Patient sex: M
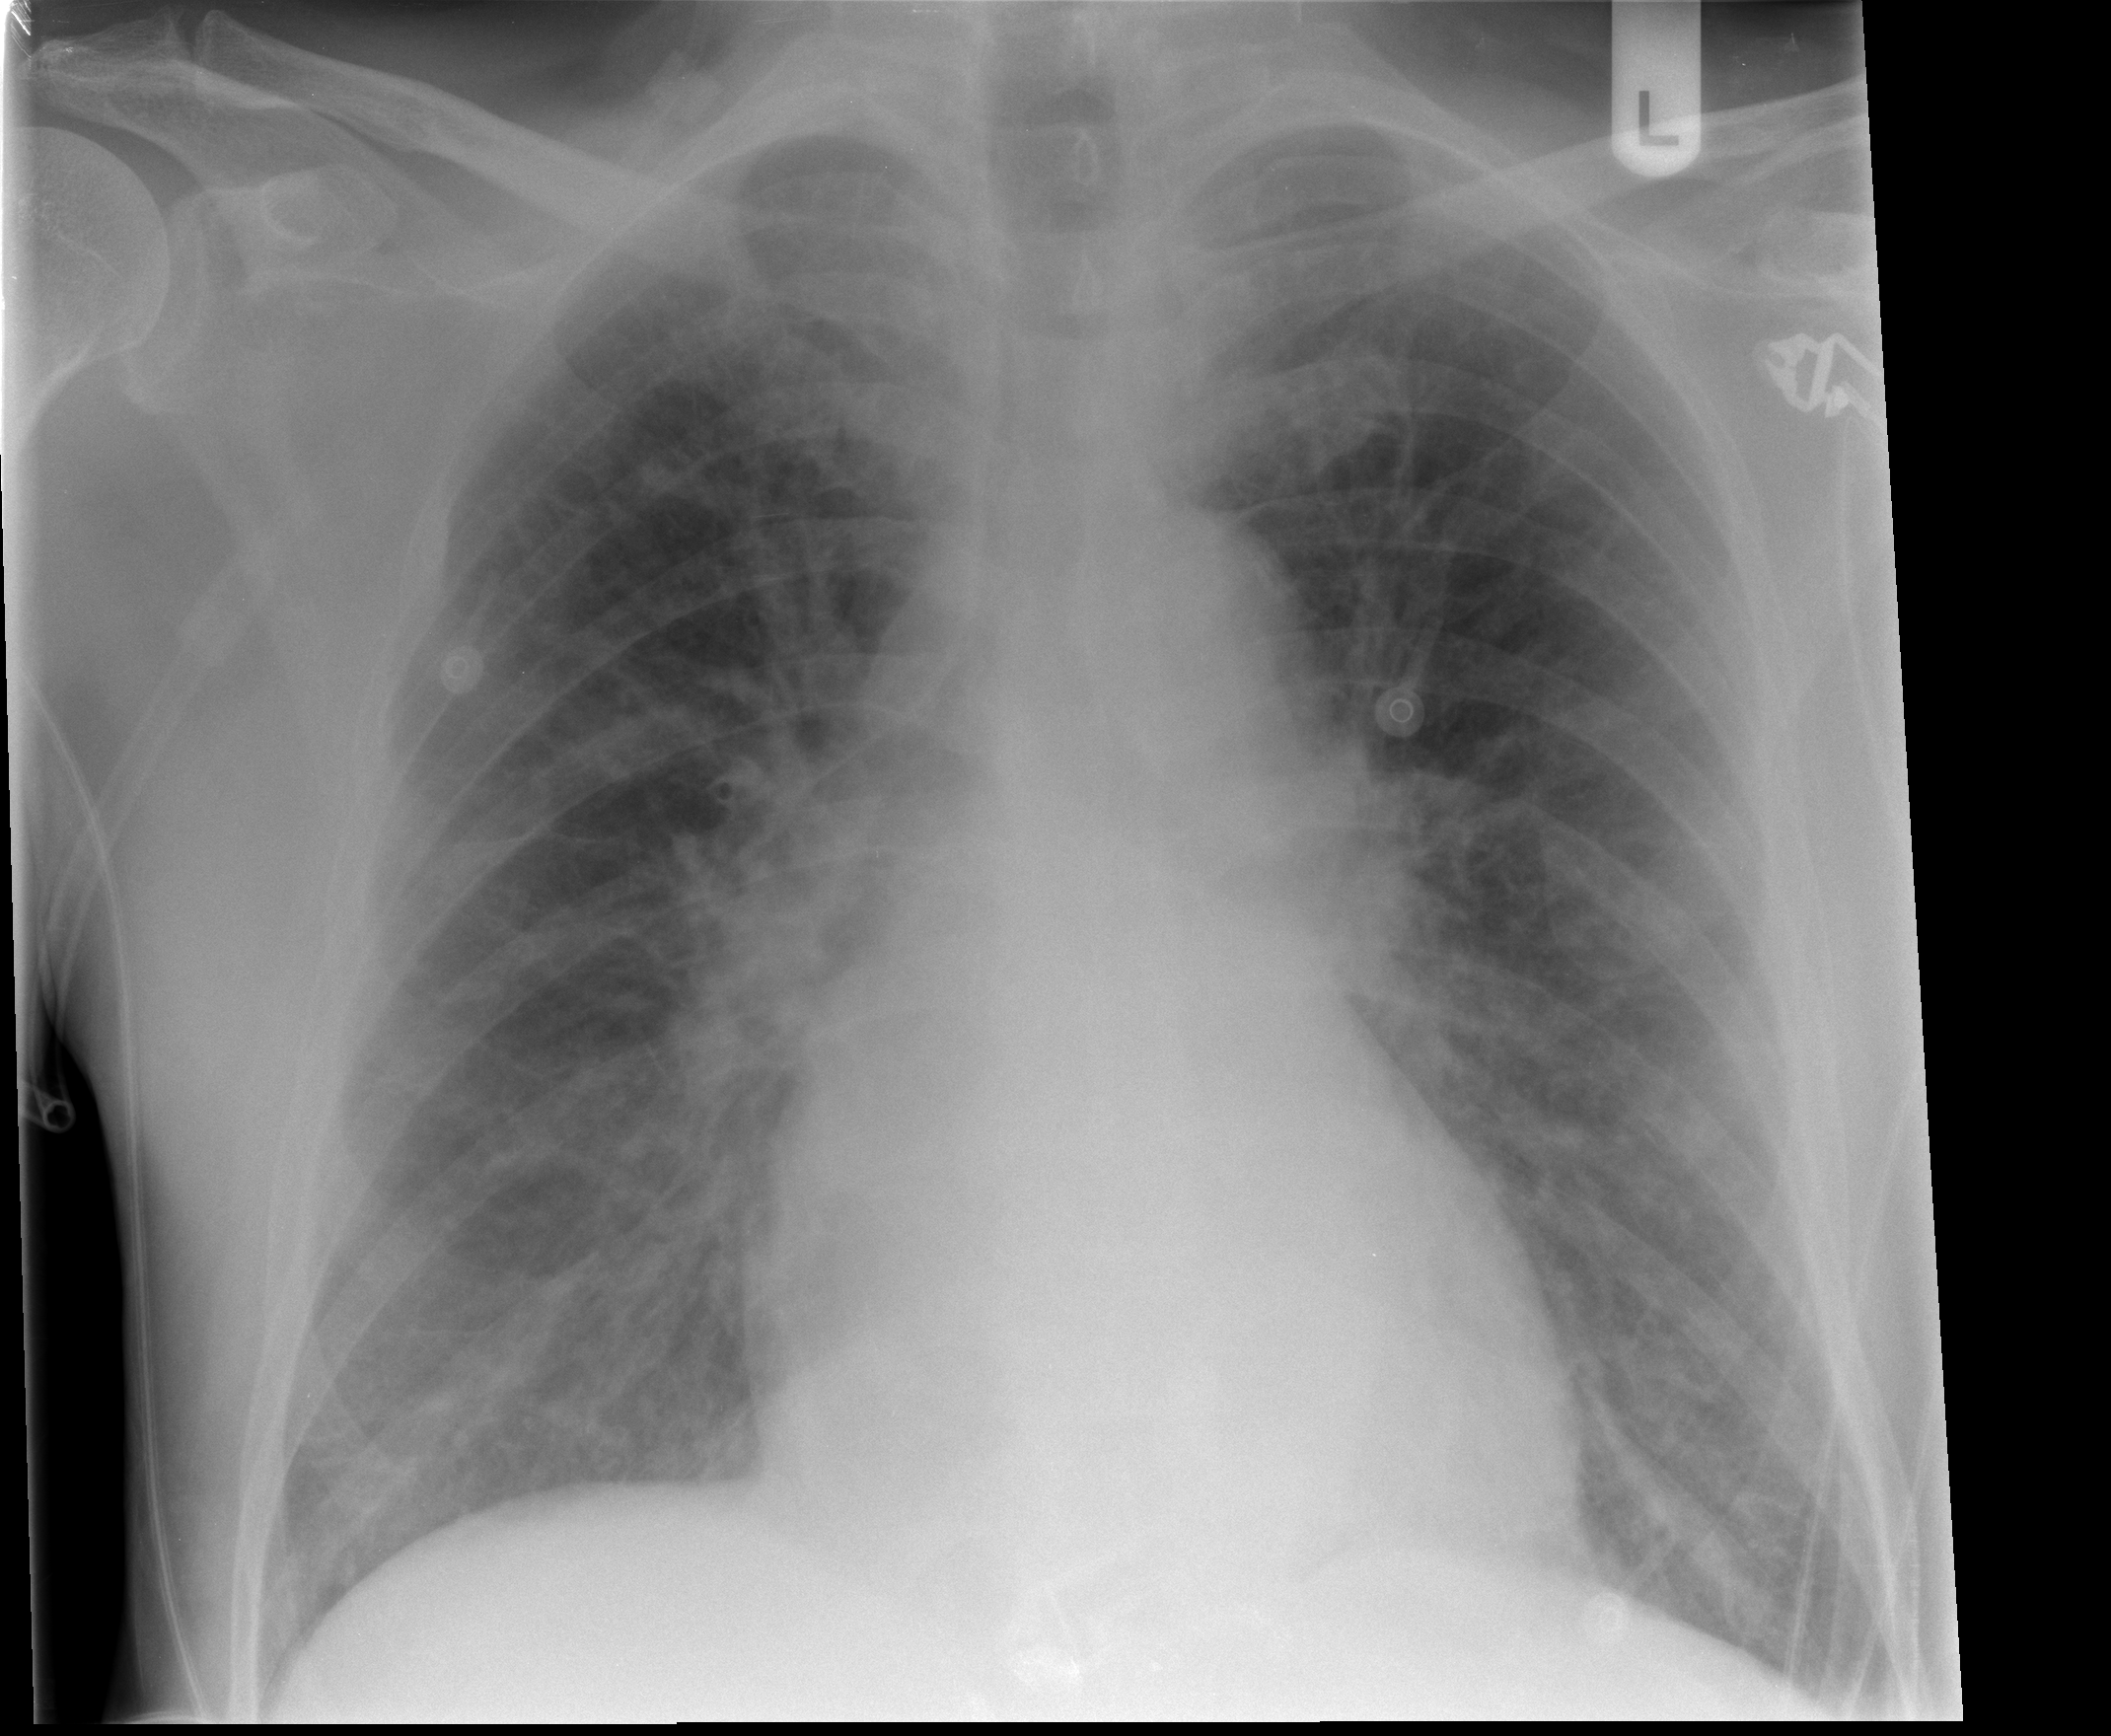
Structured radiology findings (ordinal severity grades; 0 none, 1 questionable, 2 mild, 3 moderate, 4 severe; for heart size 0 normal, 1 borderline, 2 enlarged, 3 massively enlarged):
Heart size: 0
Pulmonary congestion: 2
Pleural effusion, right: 0
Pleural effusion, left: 0
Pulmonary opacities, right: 2
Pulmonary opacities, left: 0
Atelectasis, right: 0
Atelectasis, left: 0